Question: When I run the Maven Lifecycle item 'test':
<URL>
... I see this:
<URL>
...which does tell me tests ran and some failed, but that is all it tells me. I expected to see a helpful window pane dedicated to JUnit 5 results handling as documented in <URL>, and as shown in this screenshot taken from the documentation:

How can I make IntelliJ show more helpful results of running unit tests as the documentation promises?
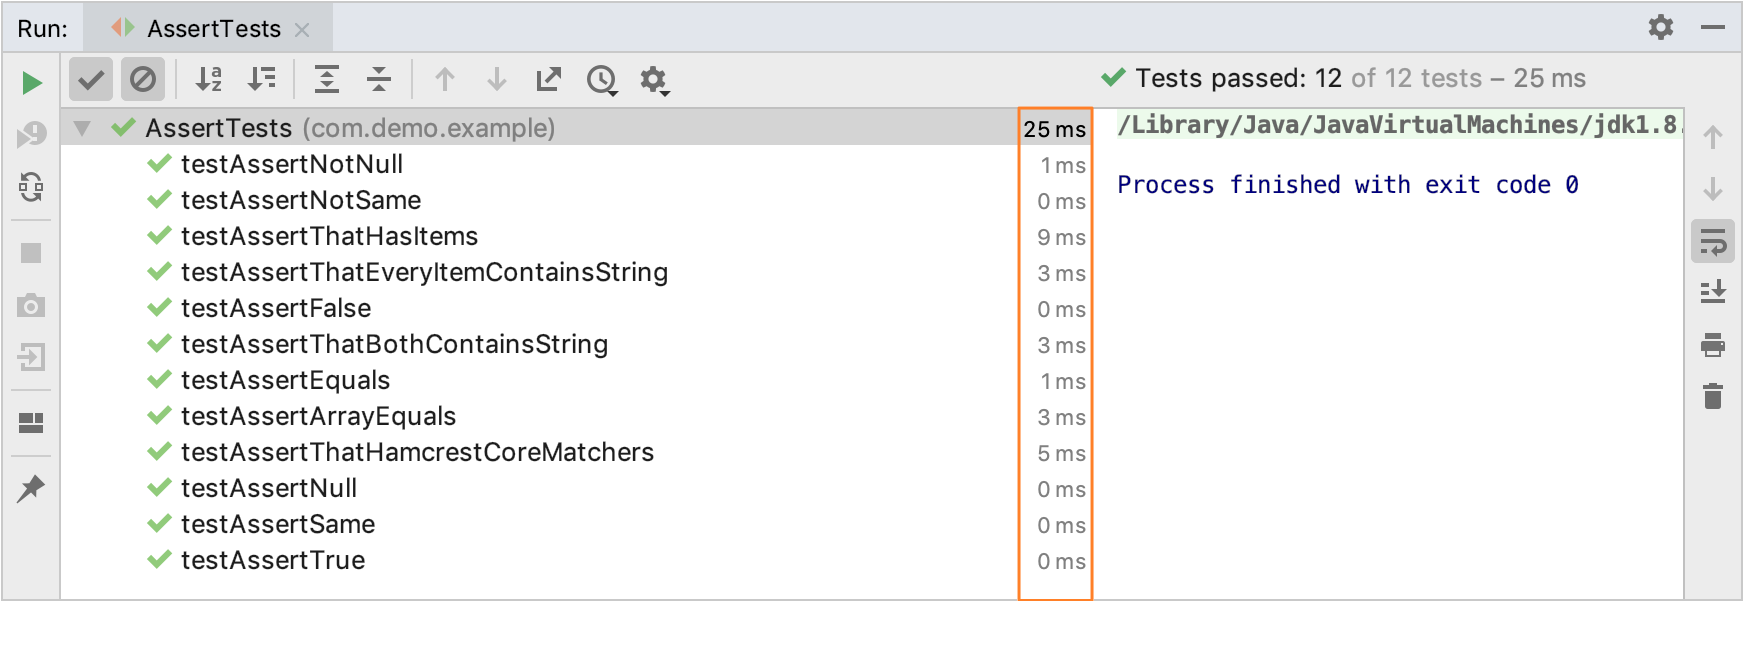
Answer: The screenshots you posted represent are 2 different kinds of "" (for a lack of a better term). The first screenshot shows a Maven test execution, while the second displays an IJ unit-test config execution.
From your description you want the latter, and there are a few ways to achieve it, but the main idea is that you need to create/execute an IJ "Run/Debug Configuration", not a maven goal. IJ will register some sort of internal test listeners to capture the execution and results when executing a "", but not when executing the Maven "" goal.
Here are some of your options (these are also <URL>:
1. In the "Project" pane, context-click your module. Select the desired menu item. (The "Run/Debug" items will automatically create your run configuration [see point 2 below], so depending on your setup you may have to make minor adjustments.)
<URL>
1. from the "Run/Debug configs" dropdown, select "Edit configurations" (or SHIFT + ALT + F10), and create your new JUnit/TestNg/etc configuration
<URL>
<URL>
1. From within a test class, click on the gutter icon next to the class name (or CTRL + SHIFT + F10)
<URL>
1. From within a class press CTRL + SHIFT + T to list the matching test classes (or to create new ones), select the ones that you want and then CTRL + SHIFT + F10 to run them.
<URL>
Tip: If you want to run your tests only through your "" configuration, and as part of your Maven goals, you can disable the testing goal in Maven. Simply click the blue-lightning-bolt icon named "" in the button bar of the "" pane. This toggles running or not-running your Maven goal named 'test'. Notice the label for 'test' appears with strike-through text when toggled off. When toggled off, operations such as a Maven 'install' will not run the tests.
<URL>